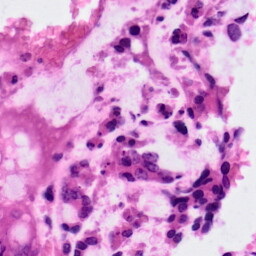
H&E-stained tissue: Colon